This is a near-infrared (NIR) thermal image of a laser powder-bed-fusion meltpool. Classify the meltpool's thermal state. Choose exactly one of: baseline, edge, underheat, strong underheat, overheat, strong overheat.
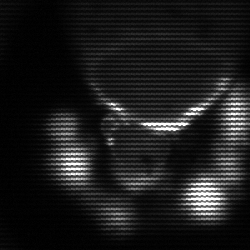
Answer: baseline